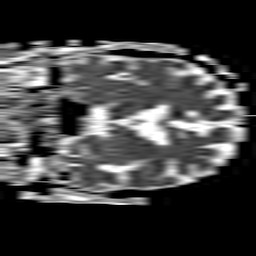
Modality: ADC
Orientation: coronal
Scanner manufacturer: philips
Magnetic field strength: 1.5 T
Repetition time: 3.506 s
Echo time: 0.07078 s